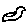
Label: bird